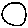
Label: circle